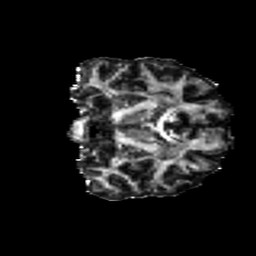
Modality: FA
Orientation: coronal
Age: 54
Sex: female
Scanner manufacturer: ge
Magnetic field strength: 3 T
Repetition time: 7.8 s
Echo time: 0.0606 s